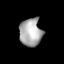
Tissue: lung
Cell type: Epithelial cells
Senescence score: 0.2319
Nuclear area (px): 607
Mean DAPI intensity: 170.044